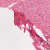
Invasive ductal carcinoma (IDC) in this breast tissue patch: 0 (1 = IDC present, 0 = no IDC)